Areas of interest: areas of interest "Science and Technology Museum"
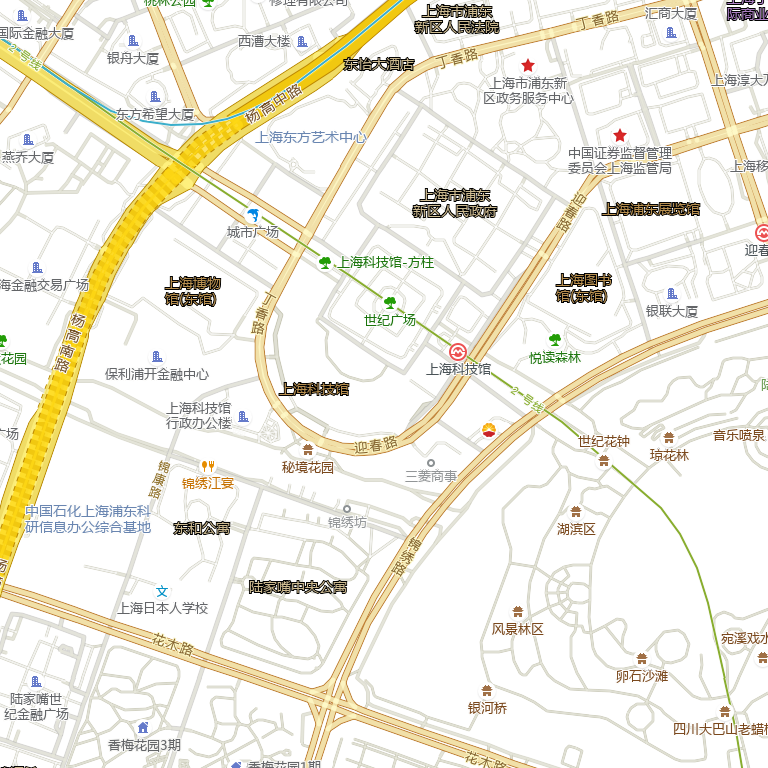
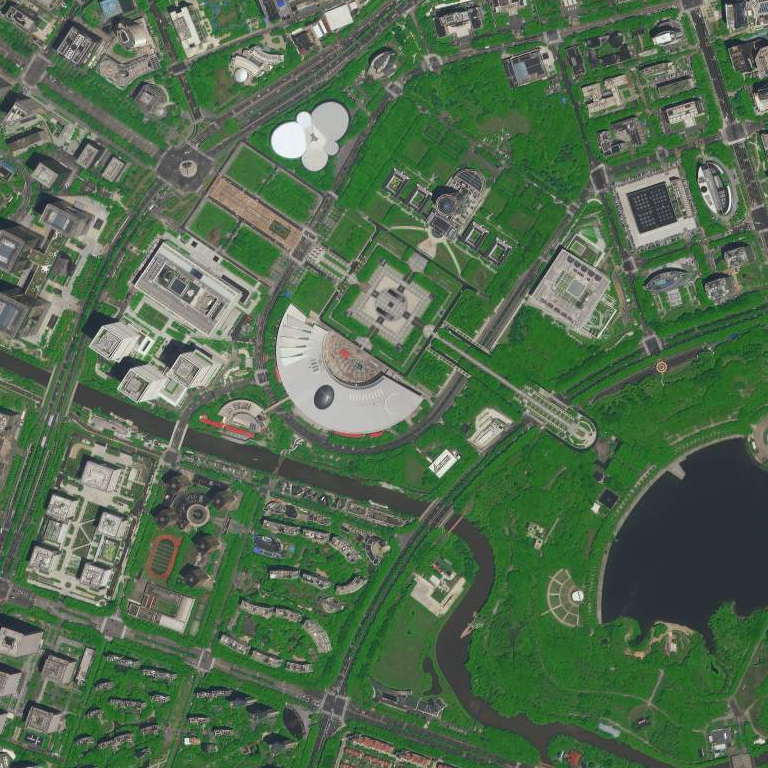